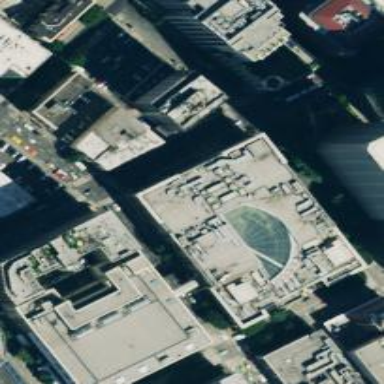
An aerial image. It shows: Retail building that is part of mall.